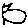
Label: cat